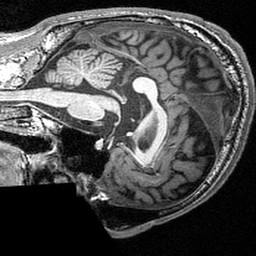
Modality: T1w
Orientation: sagittal
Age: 20
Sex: male
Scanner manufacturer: siemens
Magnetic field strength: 3 T
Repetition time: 2.53 s
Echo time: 0.00309 s